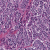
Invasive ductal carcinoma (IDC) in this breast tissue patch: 1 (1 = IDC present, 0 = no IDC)